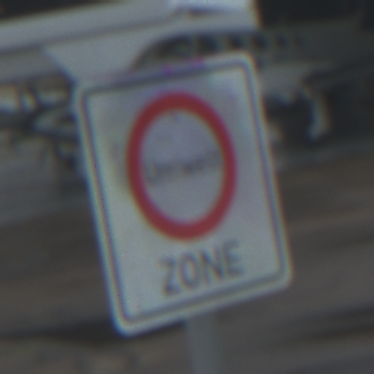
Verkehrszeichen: BeginnUmweltzone
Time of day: Midday
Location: Outdoor (Suburban)
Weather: Overcast
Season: NotSpecified
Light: Natural